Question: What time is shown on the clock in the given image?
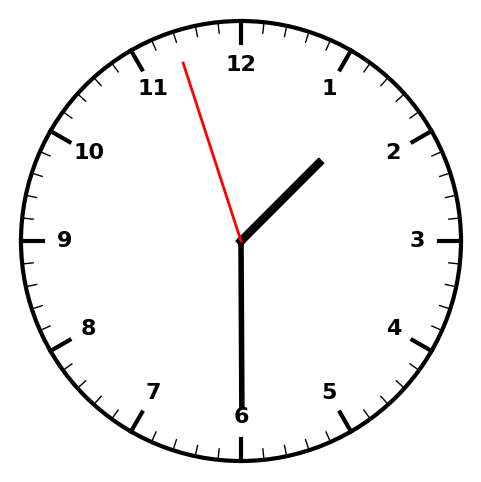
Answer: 01:29:57